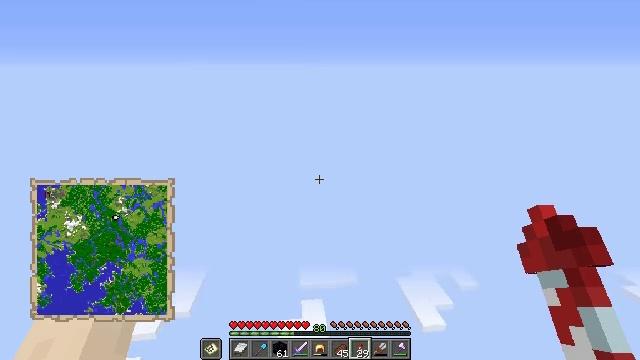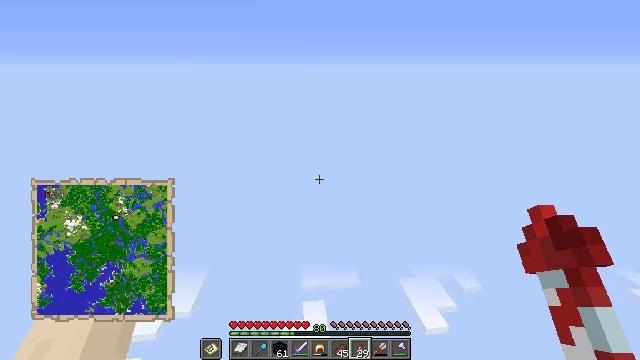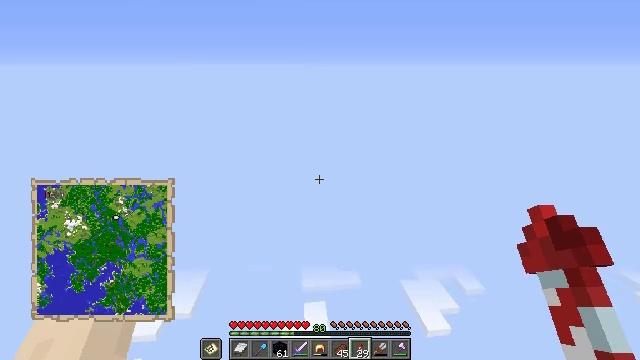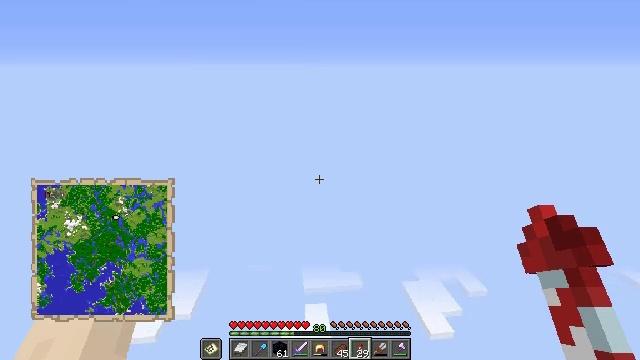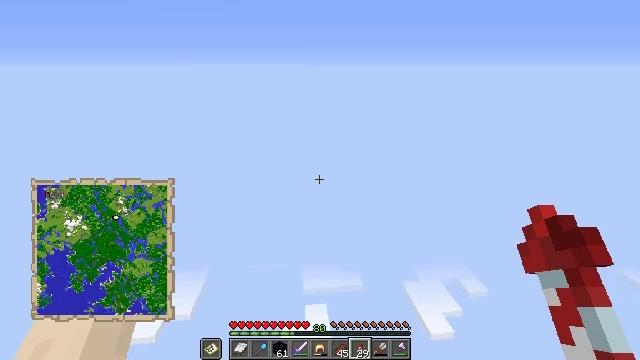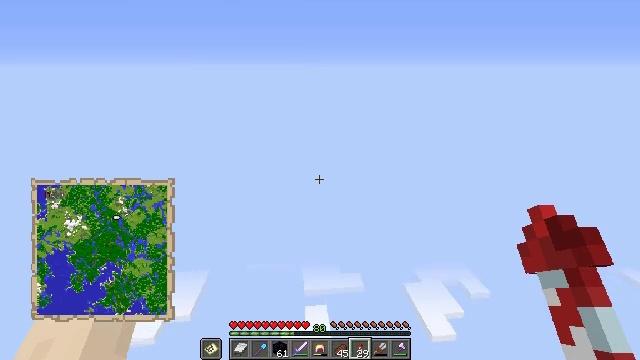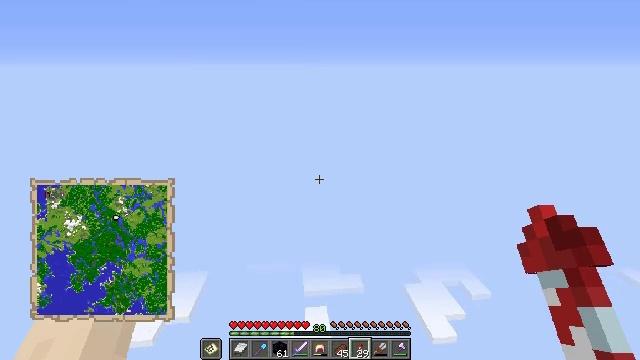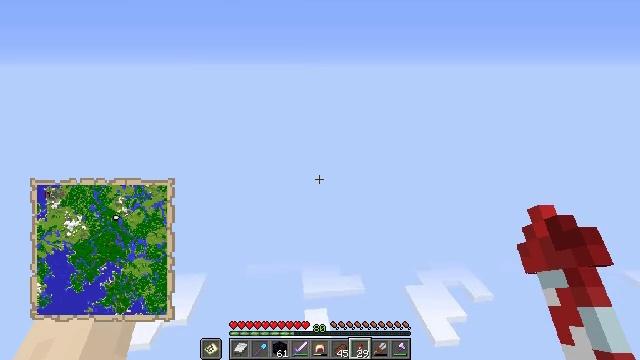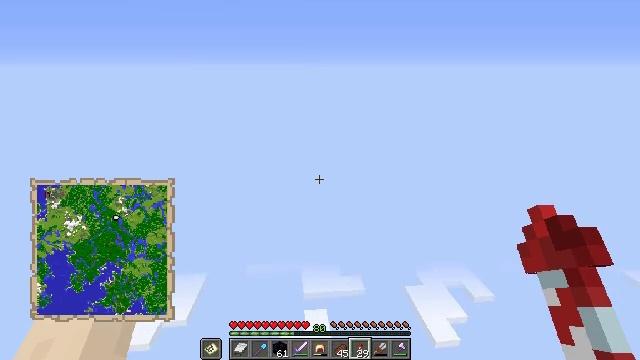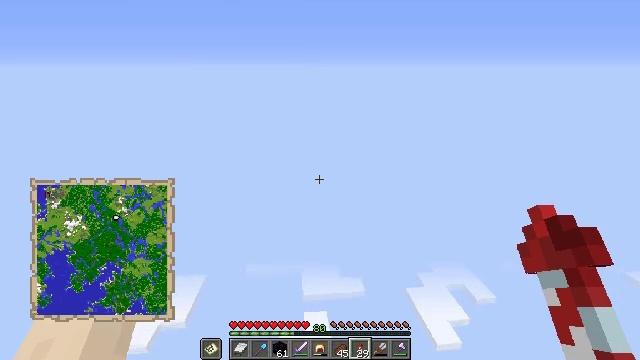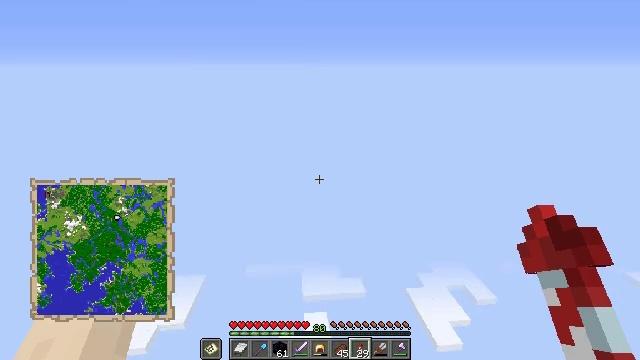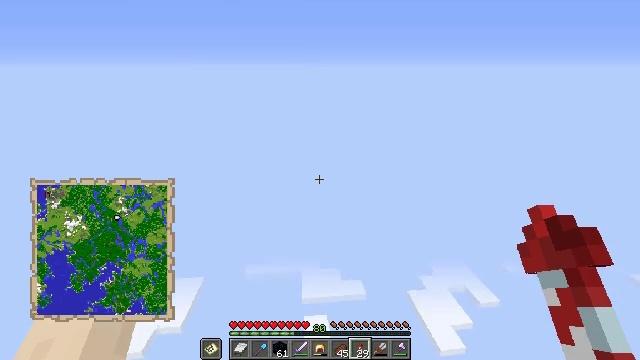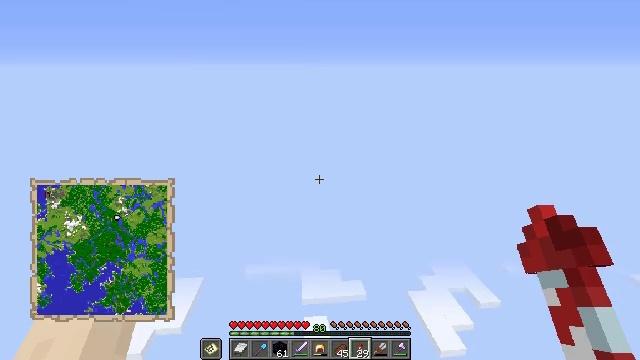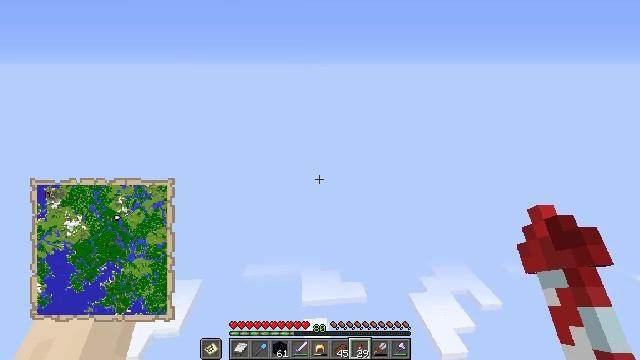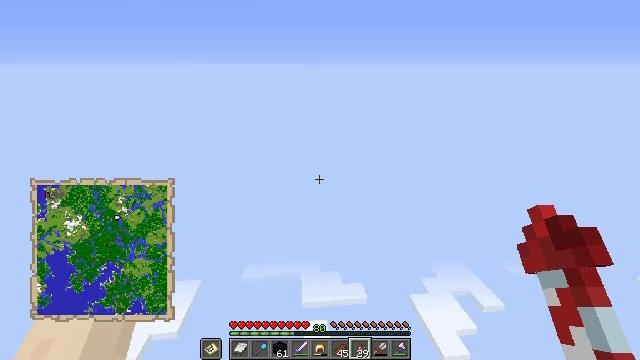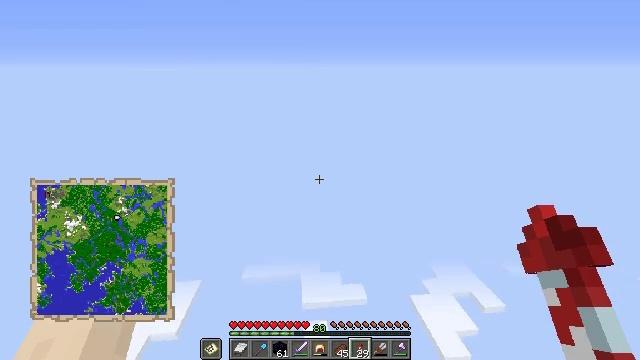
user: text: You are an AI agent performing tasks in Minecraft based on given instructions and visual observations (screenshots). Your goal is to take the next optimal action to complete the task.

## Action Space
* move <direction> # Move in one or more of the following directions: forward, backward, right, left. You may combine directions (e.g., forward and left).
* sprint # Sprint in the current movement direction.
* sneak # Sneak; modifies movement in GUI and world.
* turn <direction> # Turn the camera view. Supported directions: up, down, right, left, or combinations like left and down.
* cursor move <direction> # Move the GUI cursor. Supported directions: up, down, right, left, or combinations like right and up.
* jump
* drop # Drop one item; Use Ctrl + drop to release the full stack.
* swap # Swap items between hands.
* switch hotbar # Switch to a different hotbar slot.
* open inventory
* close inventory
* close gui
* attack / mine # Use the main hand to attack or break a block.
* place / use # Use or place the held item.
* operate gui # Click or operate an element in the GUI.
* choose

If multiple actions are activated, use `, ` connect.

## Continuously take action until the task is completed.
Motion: motion action
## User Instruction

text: Collect the bell.
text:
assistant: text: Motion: no_op
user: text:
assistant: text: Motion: no_op
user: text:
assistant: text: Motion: no_op
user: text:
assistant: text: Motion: no_op
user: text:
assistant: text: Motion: no_op
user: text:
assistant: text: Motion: no_op
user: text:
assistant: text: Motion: no_op
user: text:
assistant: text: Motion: no_op
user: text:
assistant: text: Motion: no_op
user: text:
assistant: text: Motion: no_op
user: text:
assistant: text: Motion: no_op
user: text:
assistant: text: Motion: no_op
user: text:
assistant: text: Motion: no_op
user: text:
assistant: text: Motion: no_op
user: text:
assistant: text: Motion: no_op
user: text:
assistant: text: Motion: no_op
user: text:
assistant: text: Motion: turn right
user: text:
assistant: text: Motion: turn right
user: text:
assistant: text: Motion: no_op
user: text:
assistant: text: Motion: no_op
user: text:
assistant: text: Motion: no_op
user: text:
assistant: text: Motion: no_op
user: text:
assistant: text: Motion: no_op
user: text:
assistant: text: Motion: no_op
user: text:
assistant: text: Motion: no_op
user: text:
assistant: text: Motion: no_op
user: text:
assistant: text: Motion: no_op
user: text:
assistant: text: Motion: no_op
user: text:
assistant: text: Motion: turn left and up
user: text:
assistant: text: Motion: turn left and up